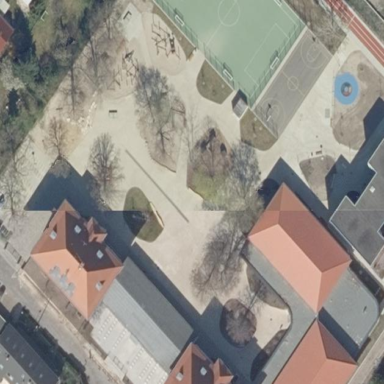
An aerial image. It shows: School.